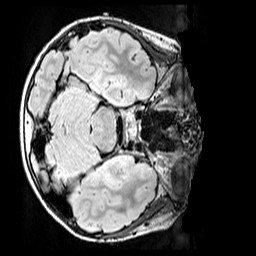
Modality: FLAIR
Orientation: axial
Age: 9
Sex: male
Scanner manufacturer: siemens
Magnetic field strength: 3 T
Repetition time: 5 s
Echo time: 0.388 s